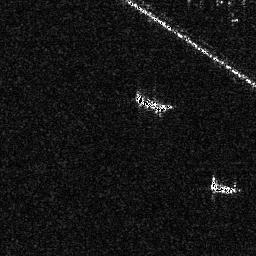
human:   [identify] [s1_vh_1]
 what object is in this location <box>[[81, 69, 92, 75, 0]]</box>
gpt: <ref>1 small ship at the bottom right</ref>